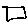
Label: square